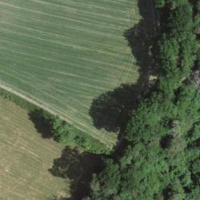
EUNIS habitat code: 52
Species observed at this site:
Teucrium scorodonia